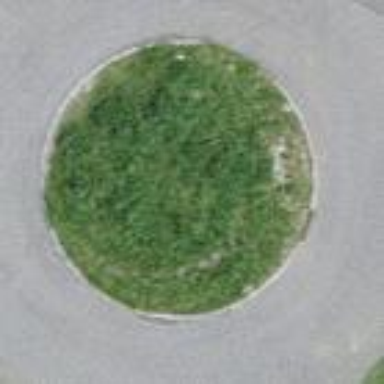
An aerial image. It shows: Residential road with roundabout.